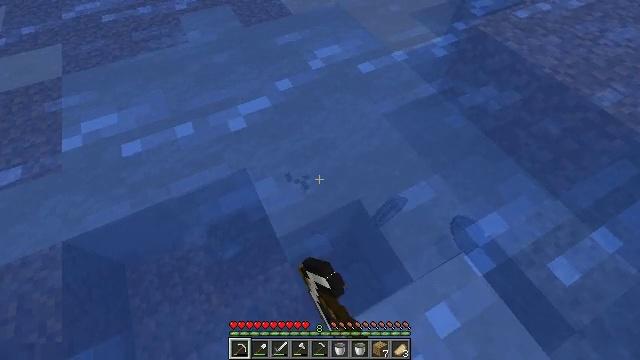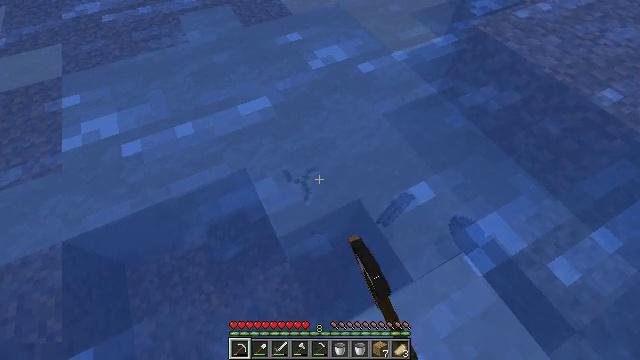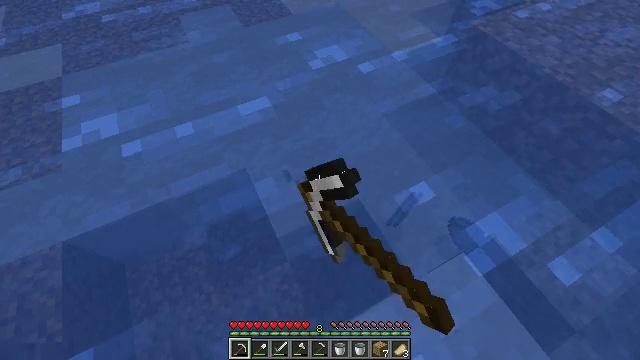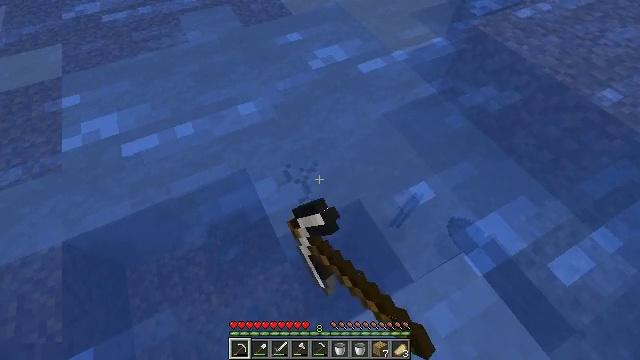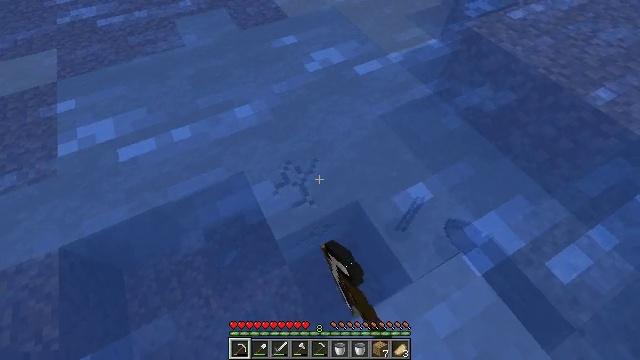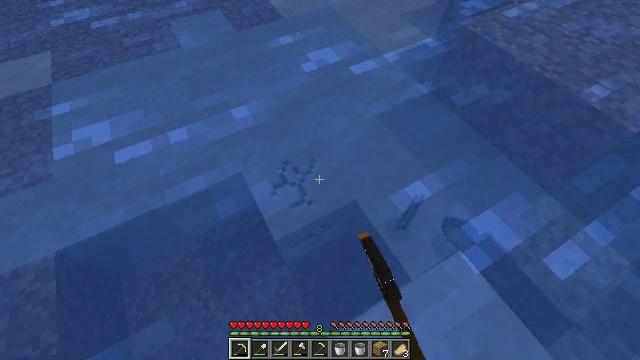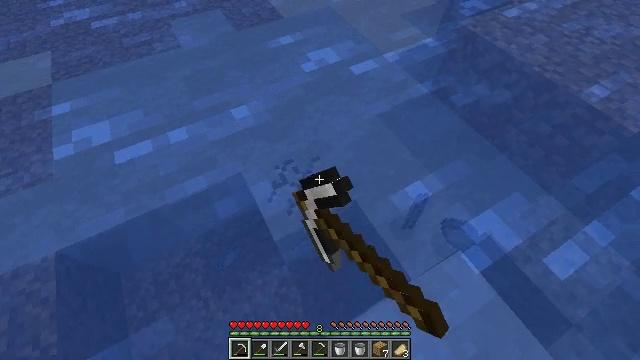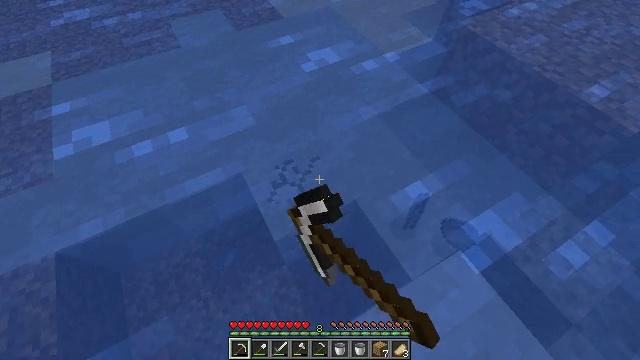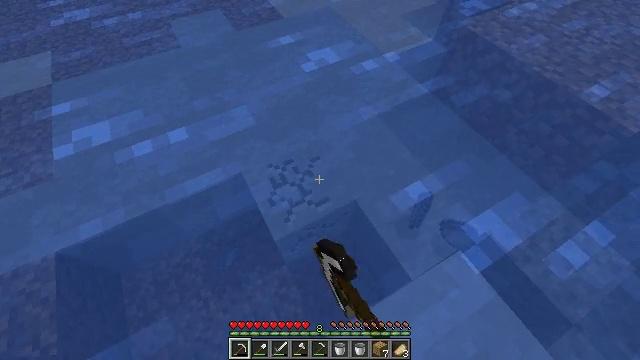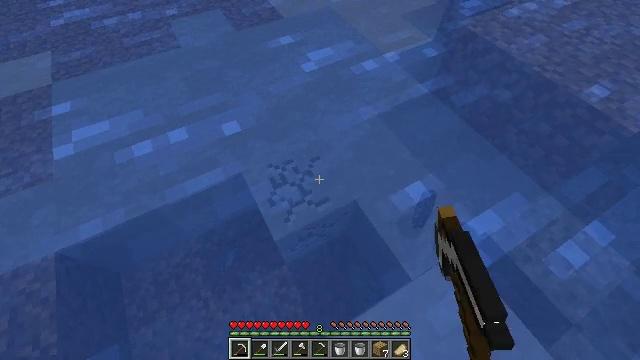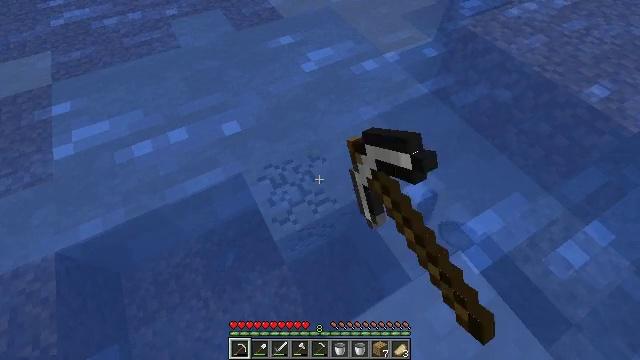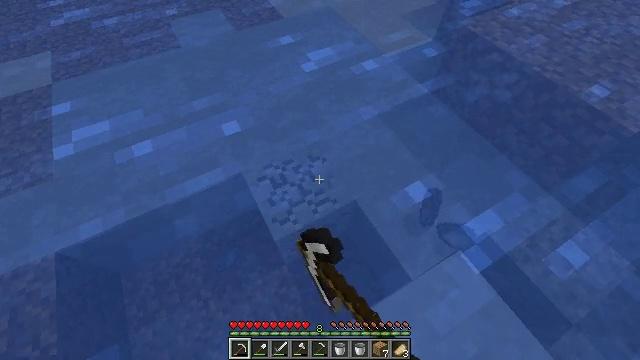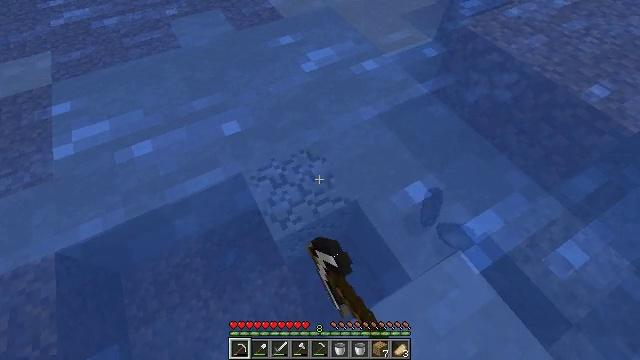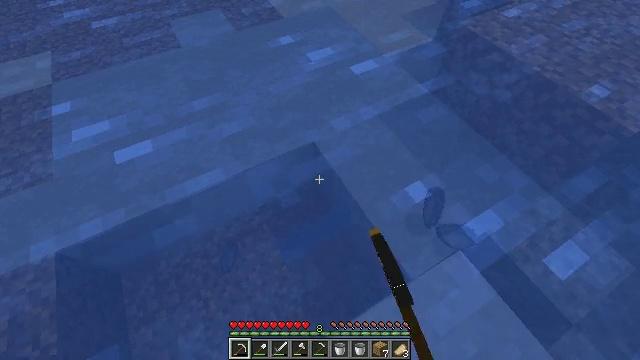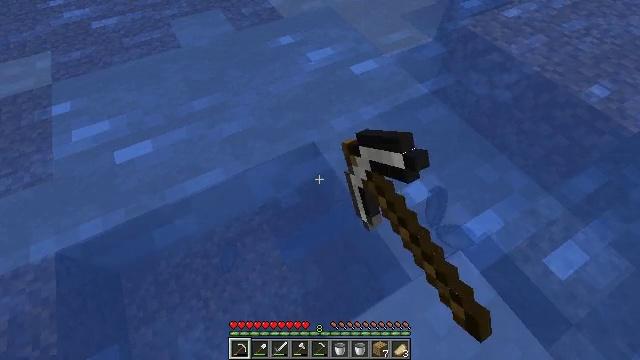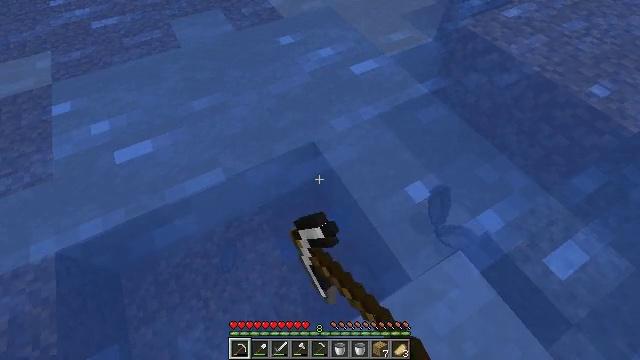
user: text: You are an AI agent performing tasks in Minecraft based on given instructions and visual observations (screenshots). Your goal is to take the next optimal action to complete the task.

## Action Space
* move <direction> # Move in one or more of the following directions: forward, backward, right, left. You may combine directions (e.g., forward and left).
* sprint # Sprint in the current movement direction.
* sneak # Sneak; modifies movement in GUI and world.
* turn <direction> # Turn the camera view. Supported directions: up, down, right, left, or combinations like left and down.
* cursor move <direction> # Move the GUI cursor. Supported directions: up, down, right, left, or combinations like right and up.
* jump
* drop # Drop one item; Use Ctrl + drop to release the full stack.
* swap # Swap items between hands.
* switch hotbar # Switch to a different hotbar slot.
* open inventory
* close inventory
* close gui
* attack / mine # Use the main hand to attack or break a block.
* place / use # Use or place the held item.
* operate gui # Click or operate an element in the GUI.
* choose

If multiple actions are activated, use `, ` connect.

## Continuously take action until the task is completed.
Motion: motion action
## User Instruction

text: Gather clay blocks.
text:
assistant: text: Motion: attack / mine
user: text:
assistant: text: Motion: attack / mine
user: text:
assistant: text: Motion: attack / mine
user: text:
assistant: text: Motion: attack / mine
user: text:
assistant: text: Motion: attack / mine
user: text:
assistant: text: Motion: attack / mine
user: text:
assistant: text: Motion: attack / mine
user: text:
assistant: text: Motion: attack / mine
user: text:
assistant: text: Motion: attack / mine
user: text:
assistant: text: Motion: attack / mine
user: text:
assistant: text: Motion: attack / mine
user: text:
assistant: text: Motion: attack / mine
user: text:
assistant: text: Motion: attack / mine
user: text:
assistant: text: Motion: attack / mine
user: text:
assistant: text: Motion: attack / mine
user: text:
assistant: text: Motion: attack / mine
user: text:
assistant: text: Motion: attack / mine
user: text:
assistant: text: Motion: attack / mine
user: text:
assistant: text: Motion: attack / mine
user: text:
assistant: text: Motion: turn right, attack / mine
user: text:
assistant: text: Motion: turn right, attack / mine
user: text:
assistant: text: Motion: turn right, attack / mine
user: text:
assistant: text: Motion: turn right, attack / mine
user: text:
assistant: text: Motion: attack / mine
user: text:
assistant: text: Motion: attack / mine
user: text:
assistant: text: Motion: attack / mine
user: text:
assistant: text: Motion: attack / mine
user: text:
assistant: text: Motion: attack / mine
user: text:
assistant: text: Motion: attack / mine
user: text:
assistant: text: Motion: attack / mine